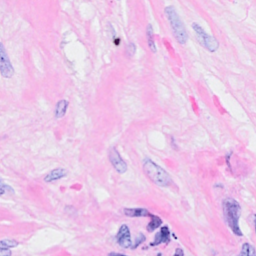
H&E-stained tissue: Breast